Question: I have built a POST request route as:
'''
match '/getActivatedFriends',
to: 'requests#getActivatedFriends', via: 'post',
constraints: { friends_phone_number_csv: /([0-9]+,?)+/ }
'''
with action:
'''
def getActivatedFriends
@results = BusinessUser.find_by_sql("SELECT
a.id
, a.username
, a.phoneNumber
FROM users a
WHERE phoneNumber in ('+params[:friends_phone_number_csv]+') and
removed = 0 and
is_user = 1;")
respond_to do |format|
format.html
format.json { render json: { friends_match: @results }}
end
end
'''
That should return a JSON object of the users that match. I have tested with POSTMAN as:

But what returns is the error noting invalid authenticity token
How can I reconfigure to make this POST route work?
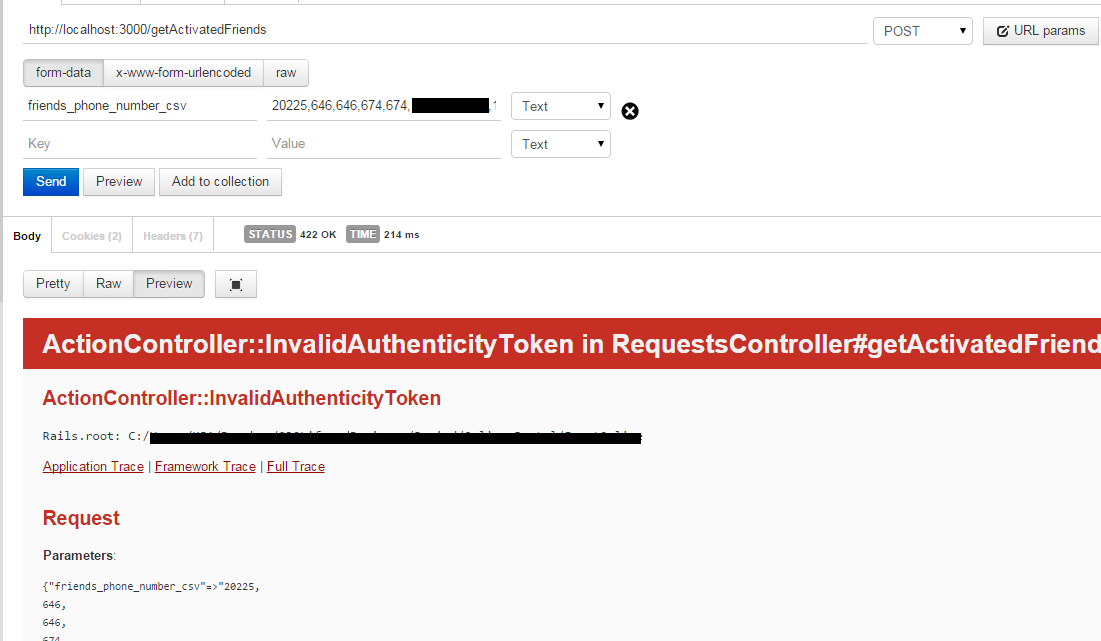
Answer: By default Rails uses <URL> But in your case you do not use form
you can disable <URL> on controller by skipping the verification before_action.
Add to top of your requests controller:
'''
skip_before_filter :verify_authenticity_token
'''
or in 'Rails 4 and 5'(it is the same command):
'''
skip_before_action :verify_authenticity_token
'''